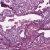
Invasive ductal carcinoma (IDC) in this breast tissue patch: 0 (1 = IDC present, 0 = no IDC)